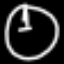
Label: clock